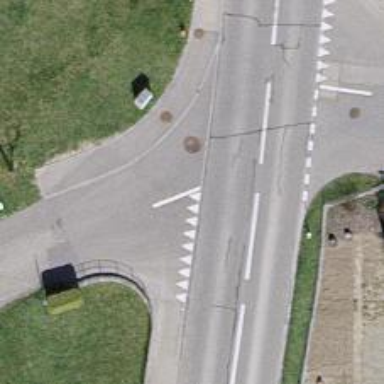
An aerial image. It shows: Road with "give way" sign.